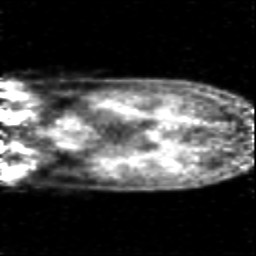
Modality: PET
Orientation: coronal
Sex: female
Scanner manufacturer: siemens